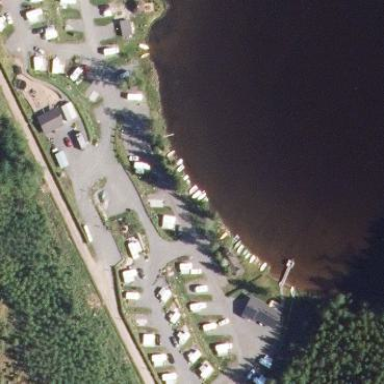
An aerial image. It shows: Caravan site for tourists with facilities like sanitary dump station and playground.